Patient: sex F, age 82
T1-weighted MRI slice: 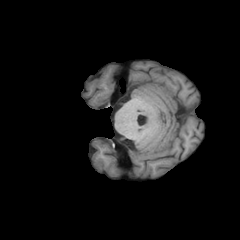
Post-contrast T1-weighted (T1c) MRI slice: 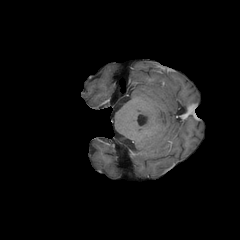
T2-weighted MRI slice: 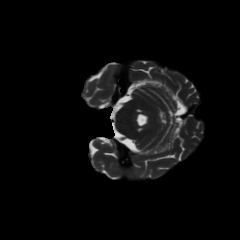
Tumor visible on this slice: no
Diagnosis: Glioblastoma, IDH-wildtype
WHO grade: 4